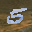
Label: 5